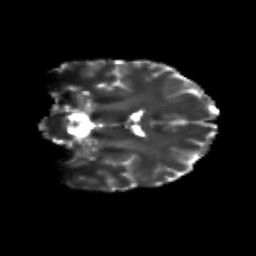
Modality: T2w
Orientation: coronal
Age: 25
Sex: male
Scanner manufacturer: siemens
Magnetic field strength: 3 T
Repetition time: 3.5 s
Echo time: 0.125 s